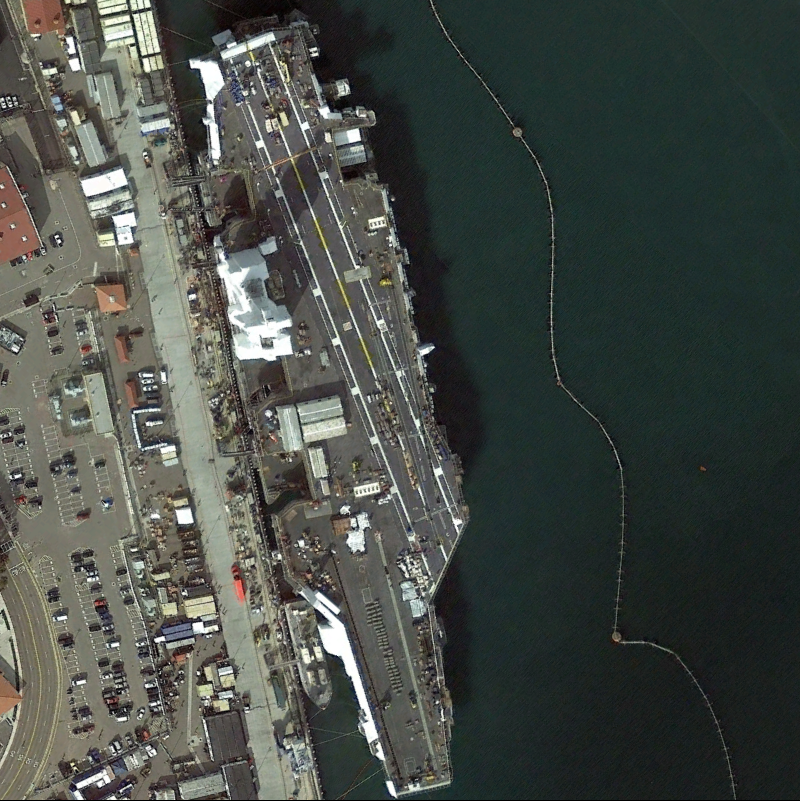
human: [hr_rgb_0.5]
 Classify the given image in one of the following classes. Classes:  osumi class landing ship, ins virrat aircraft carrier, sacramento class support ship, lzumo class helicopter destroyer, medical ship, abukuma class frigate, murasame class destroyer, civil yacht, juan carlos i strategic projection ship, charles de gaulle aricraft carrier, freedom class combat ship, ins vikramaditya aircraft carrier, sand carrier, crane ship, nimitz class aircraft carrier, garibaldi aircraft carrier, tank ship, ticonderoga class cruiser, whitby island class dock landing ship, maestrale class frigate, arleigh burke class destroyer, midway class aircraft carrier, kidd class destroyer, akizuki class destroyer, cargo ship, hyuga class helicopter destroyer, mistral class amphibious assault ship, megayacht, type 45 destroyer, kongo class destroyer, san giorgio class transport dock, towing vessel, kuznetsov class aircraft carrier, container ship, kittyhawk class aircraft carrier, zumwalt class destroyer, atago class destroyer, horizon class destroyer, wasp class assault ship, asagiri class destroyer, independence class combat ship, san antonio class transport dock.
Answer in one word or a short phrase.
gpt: Nimitz class aircraft carrier